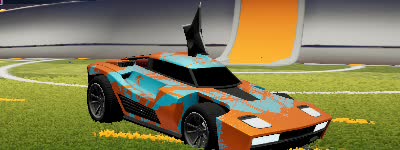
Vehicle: breakout